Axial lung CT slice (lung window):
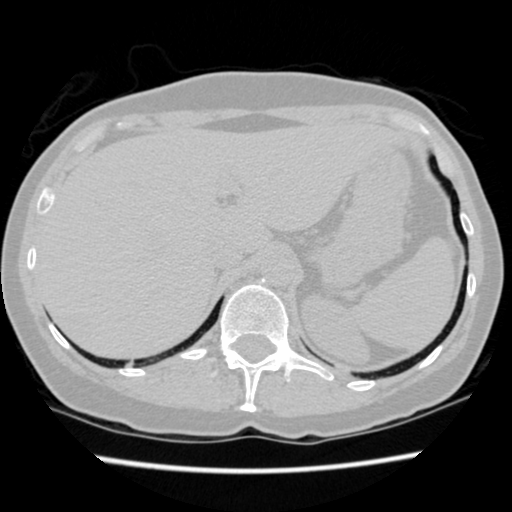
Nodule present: no